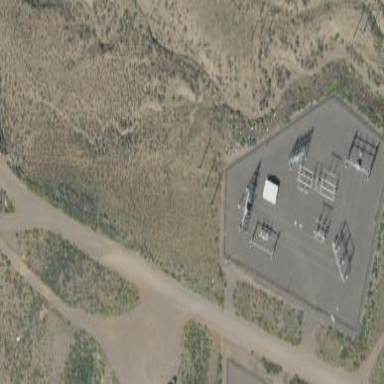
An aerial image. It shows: Outdoor power substation surrounded by fence. The substation is specifically for distribution purposes.